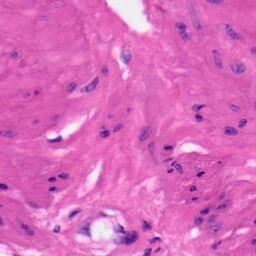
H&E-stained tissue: Skin